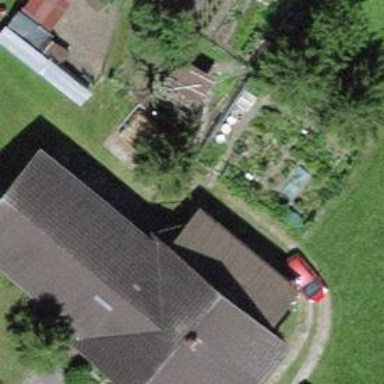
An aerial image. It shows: Rural barn.